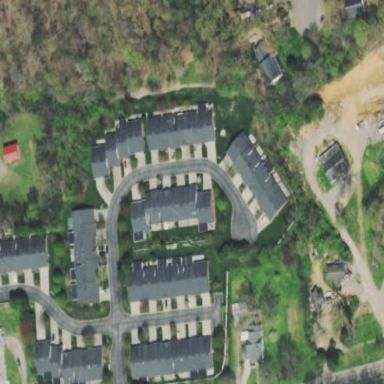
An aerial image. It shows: Condominium within residential area.